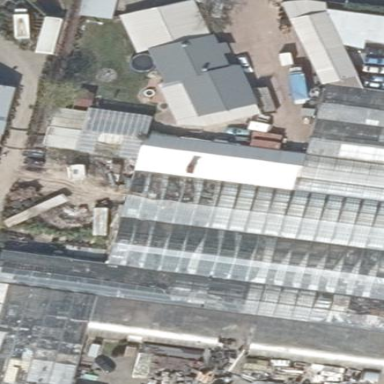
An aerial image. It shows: Greenhouse.